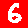
Digit: 6